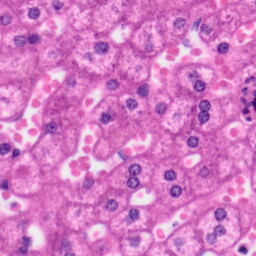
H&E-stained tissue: Liver